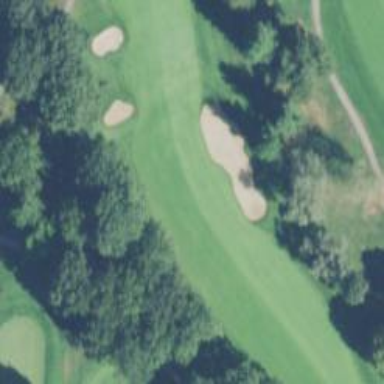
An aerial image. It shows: View of golf hole.